Brain MRI, t1w sequence, axial 2D slice.
Patient: age 55, sex M, weight 98 kg, height 1.98 m
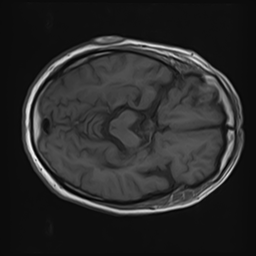